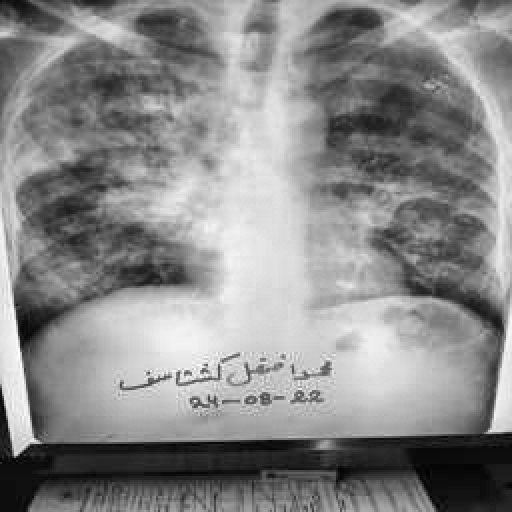
Finding: TUBERCULOSIS